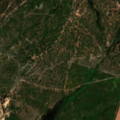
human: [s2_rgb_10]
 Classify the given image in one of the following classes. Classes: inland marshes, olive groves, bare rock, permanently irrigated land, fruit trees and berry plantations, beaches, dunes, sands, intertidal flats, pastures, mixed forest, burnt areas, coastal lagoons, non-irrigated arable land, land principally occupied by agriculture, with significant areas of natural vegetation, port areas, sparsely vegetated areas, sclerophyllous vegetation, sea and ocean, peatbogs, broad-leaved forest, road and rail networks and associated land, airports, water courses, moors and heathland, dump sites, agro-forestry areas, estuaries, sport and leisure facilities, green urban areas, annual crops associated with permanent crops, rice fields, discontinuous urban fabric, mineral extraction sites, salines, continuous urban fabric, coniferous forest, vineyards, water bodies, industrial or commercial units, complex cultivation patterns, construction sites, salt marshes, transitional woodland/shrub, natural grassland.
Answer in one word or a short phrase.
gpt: continuous urban fabric